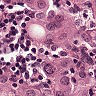
Metastatic tissue present: yes